Question: Trying to view items in memcache in GAE.
<URL>
<URL>
These links say "Namespaces in the Memcache Viewer - The Admin Console now supports retrieving memcache values that are stored in a non-default namespace."
But I still couldn't the view item trying different combinations.
tried, ns.key, ns_key, key (where ns is namespace, key is key set in the program).
I use Development SDK 1.7.6, with GO runtime. What should I enter it in the search space as seen in the picture, or what is the best way?

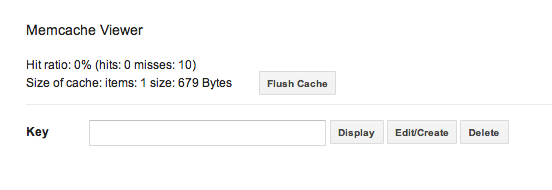
Answer: This is not currently implemented in the development server (but is available in the production admin console as pointer by <URL>.
You should open <URL> projects.
If you feel like contributing it yourself, you could easily add support by patching:
- <URL>'namespace''memcache.get'